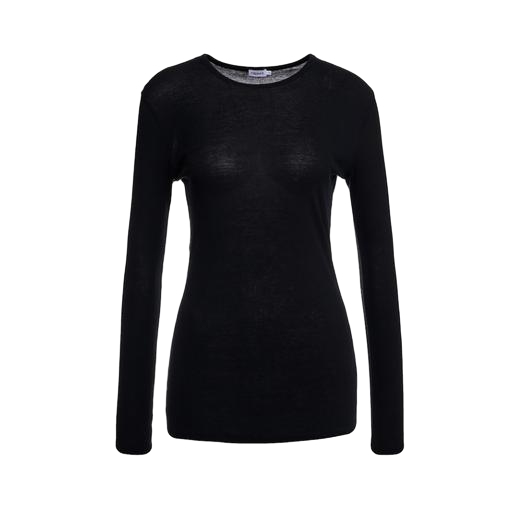
black high gauge long sleeve tee, black long-sleeved jersey top, black anna long-sleeve tee, white background